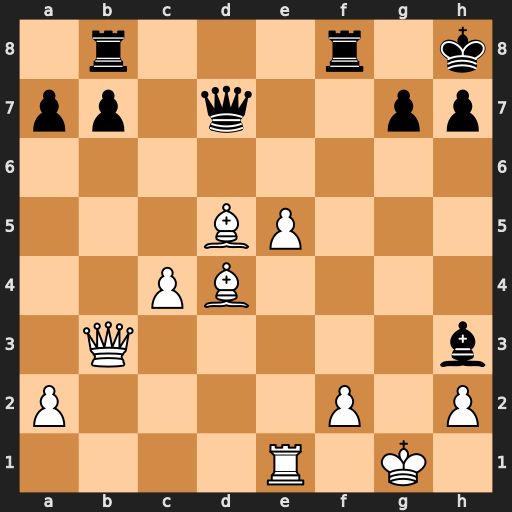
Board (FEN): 1r3r1k/pp1q2pp/8/3BP3/2PB4/1Q5b/P4P1P/4R1K1
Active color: w
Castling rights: -
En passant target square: -
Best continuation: e6 Bxe6 Rxe6